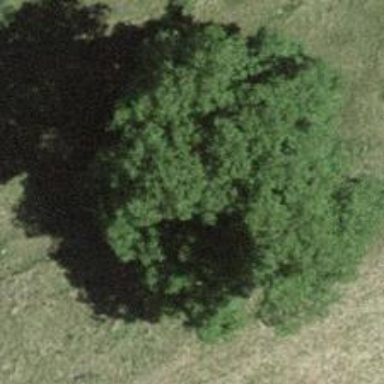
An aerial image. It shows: Semi-deciduous broadleaved tree.